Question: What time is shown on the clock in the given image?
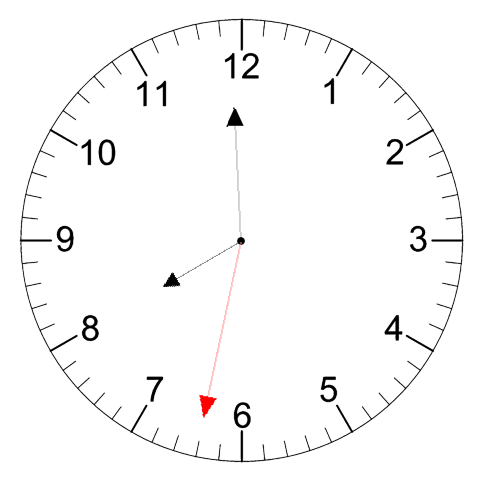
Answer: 07:59:32